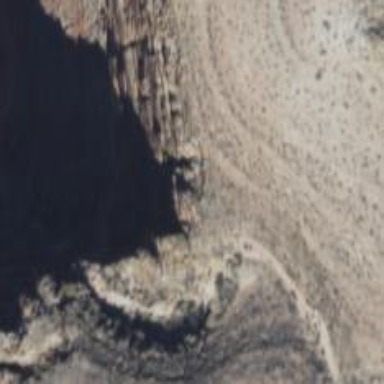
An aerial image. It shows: Cliff in nature.